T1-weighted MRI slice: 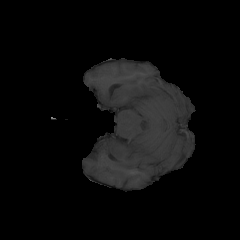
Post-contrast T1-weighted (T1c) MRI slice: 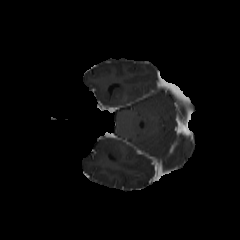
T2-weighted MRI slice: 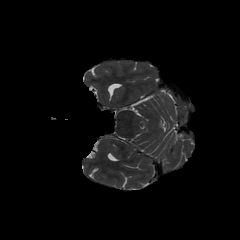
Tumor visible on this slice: no